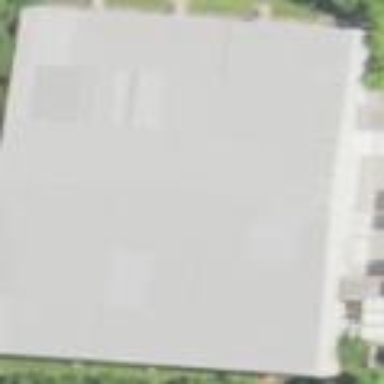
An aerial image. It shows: Commercial building.